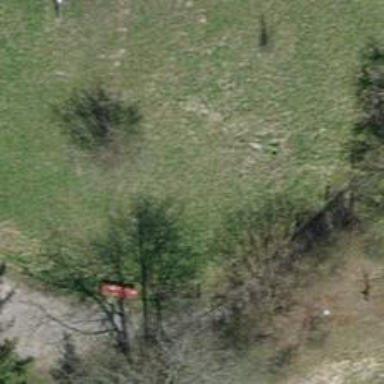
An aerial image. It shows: Single tag "natural: tree."